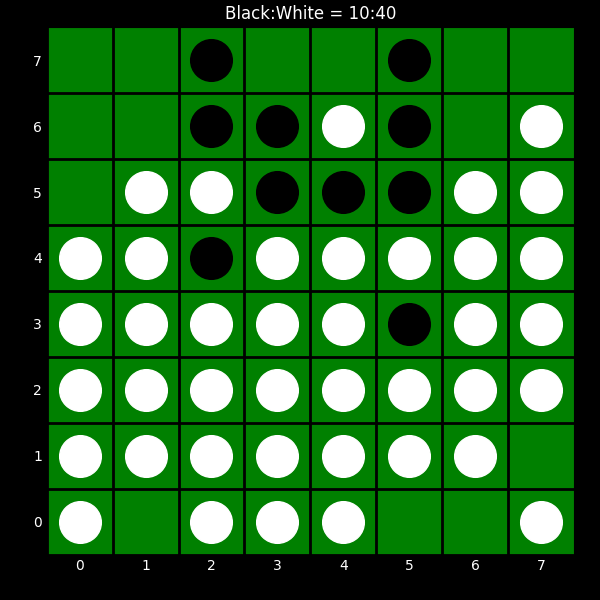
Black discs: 10
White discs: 40